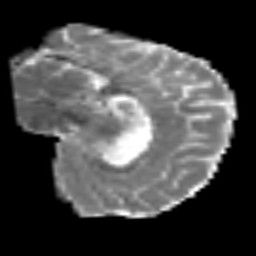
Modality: MD
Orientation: sagittal
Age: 31
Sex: female
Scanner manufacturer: siemens
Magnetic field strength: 3 T
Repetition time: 6.1 s
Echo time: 0.101 s